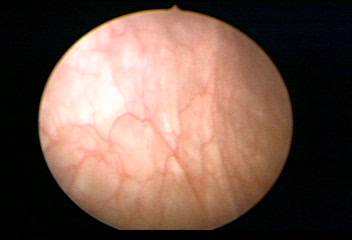
Modality: WLC
Class: Normal mucosa
Bladder cancer association: No